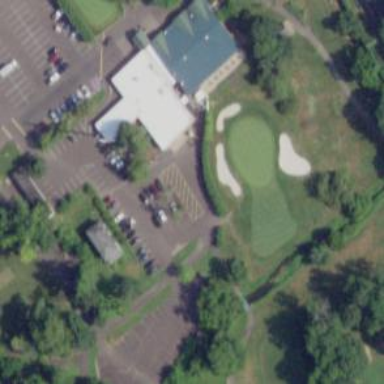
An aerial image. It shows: Path for both road and golf.